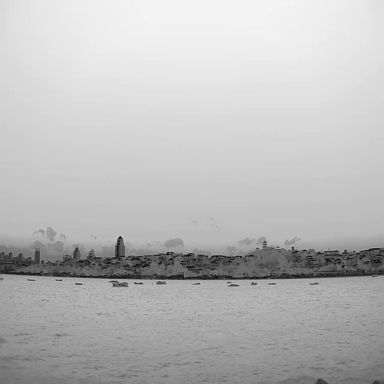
There are 11 bulk_carriers in the infrared image.